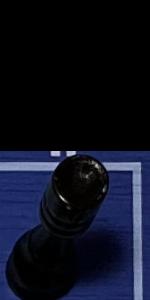
Label: Rook_Black